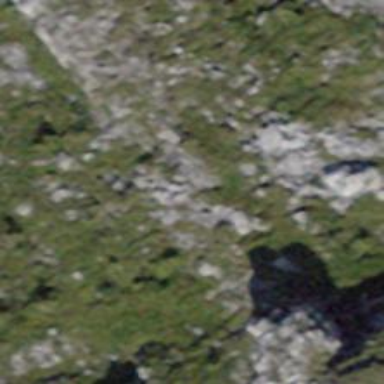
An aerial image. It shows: Cliff in nature.